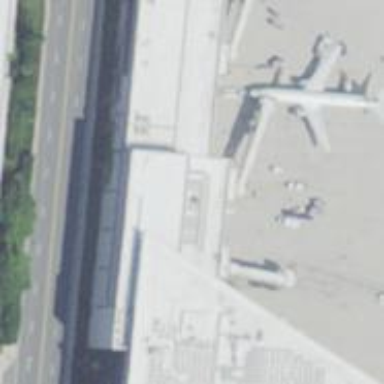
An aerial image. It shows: Airport gate.